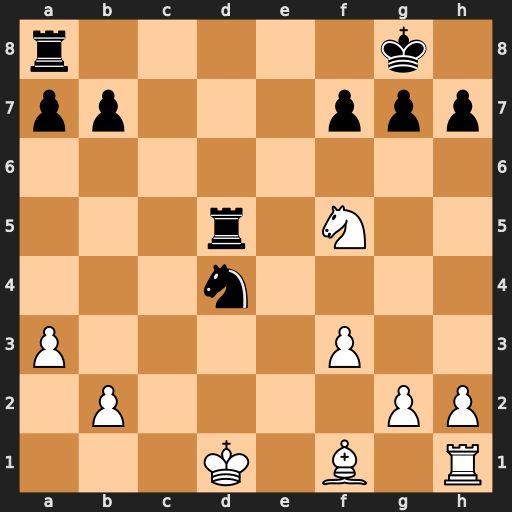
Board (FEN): r5k1/pp3ppp/8/3r1N2/3n4/P4P2/1P4PP/3K1B1R
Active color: w
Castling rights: -
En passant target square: -
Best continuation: Ne7+ Kf8 Nxd5